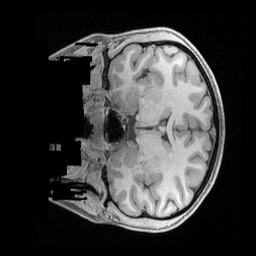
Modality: T1w
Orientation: coronal
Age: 18
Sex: female
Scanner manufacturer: siemens
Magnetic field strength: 3 T
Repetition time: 2.4 s
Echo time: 0.00241 s